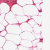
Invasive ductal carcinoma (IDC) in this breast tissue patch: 0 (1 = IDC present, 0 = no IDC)